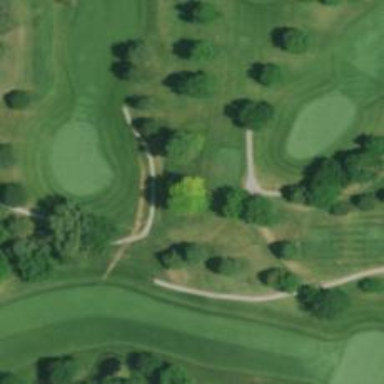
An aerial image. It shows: Grass area designated as golf tee.